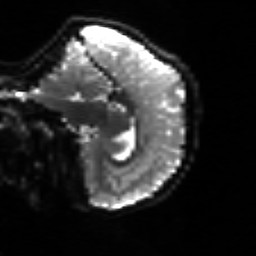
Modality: sbref
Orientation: sagittal
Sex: female
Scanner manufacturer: siemens
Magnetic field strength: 3 T
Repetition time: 5 s
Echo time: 0.071 s